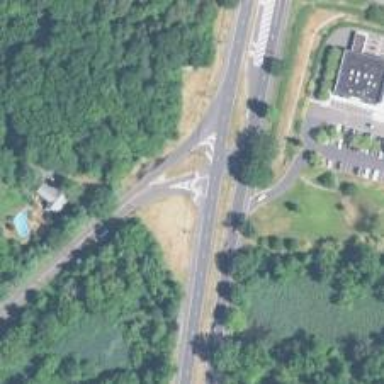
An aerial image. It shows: Trunk link highway.